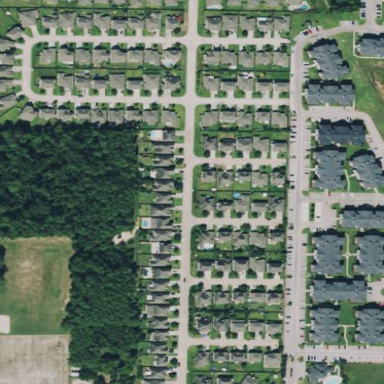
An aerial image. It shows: Residential area within neighborhood.